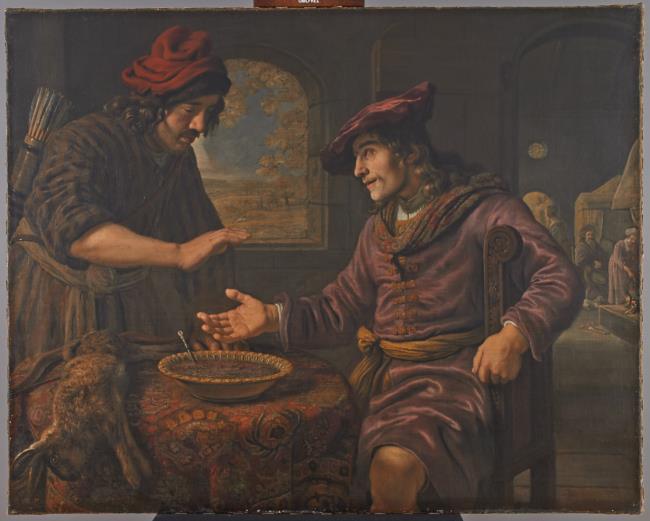
Title: Esau verkoopt Jacob zijn eerstgeboorterecht (Genesis 25:29-34)
Artist: Jan Victors
Earliest date: 1653
Latest date: 1653
Genre: painting
Keywords: Old Testament and Apocrypha, two human figures, interior view, table, oriental tablecloth, bowl, spoon, hare, chair, old man, bed, background view of landscape